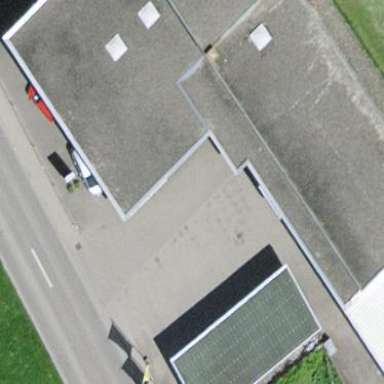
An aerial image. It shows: View of roof of building.